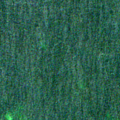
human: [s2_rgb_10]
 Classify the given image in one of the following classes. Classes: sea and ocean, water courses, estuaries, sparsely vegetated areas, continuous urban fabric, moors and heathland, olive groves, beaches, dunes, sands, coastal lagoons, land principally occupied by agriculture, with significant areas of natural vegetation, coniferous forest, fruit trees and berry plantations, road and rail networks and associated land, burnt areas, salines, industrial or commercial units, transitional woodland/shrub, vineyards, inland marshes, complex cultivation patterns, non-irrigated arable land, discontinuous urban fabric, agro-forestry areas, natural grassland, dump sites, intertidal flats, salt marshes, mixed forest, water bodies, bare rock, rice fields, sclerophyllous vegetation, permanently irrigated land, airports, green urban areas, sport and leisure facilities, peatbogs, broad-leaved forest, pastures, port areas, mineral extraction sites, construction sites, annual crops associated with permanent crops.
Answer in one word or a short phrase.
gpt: sea and ocean